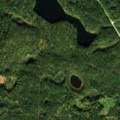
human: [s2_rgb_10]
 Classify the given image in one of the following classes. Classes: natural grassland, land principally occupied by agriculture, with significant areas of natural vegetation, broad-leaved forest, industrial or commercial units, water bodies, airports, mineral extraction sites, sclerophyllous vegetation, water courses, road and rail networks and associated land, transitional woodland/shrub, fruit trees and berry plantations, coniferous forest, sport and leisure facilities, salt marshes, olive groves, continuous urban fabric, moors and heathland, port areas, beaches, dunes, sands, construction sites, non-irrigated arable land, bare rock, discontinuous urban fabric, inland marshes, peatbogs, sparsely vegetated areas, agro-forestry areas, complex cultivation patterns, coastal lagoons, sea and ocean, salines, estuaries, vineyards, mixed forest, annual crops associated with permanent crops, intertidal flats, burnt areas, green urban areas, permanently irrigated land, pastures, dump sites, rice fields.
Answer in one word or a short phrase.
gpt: coniferous forest, mixed forest